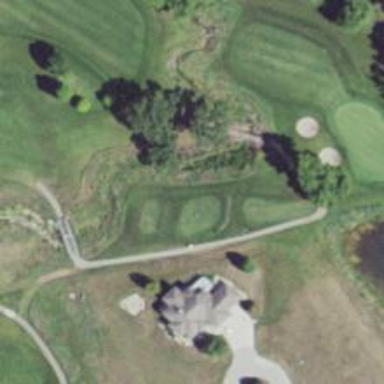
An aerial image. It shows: Path for both road and golf.